Interaction volume radius: 10 \u00c5
Interaction volume height: 15 \u00c5
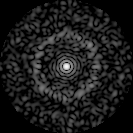
Disorder parameter: 0.8493